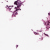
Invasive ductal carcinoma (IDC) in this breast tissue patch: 0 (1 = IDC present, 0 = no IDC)